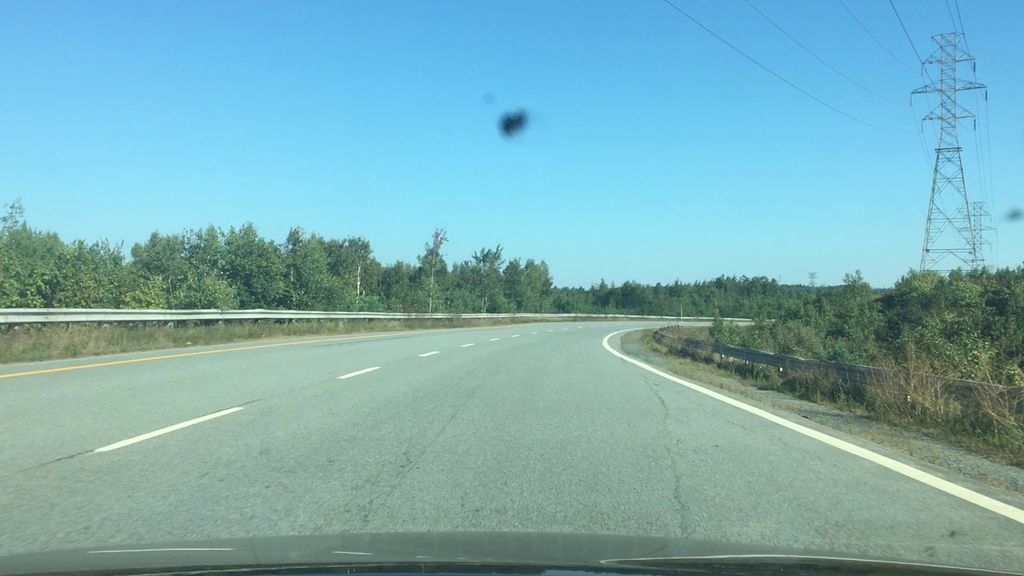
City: halifax